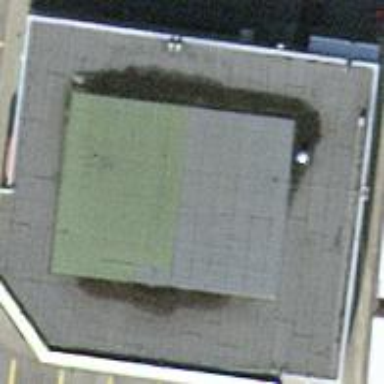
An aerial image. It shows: Flat-roofed retail building.